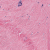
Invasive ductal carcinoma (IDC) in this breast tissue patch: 1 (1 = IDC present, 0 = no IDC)